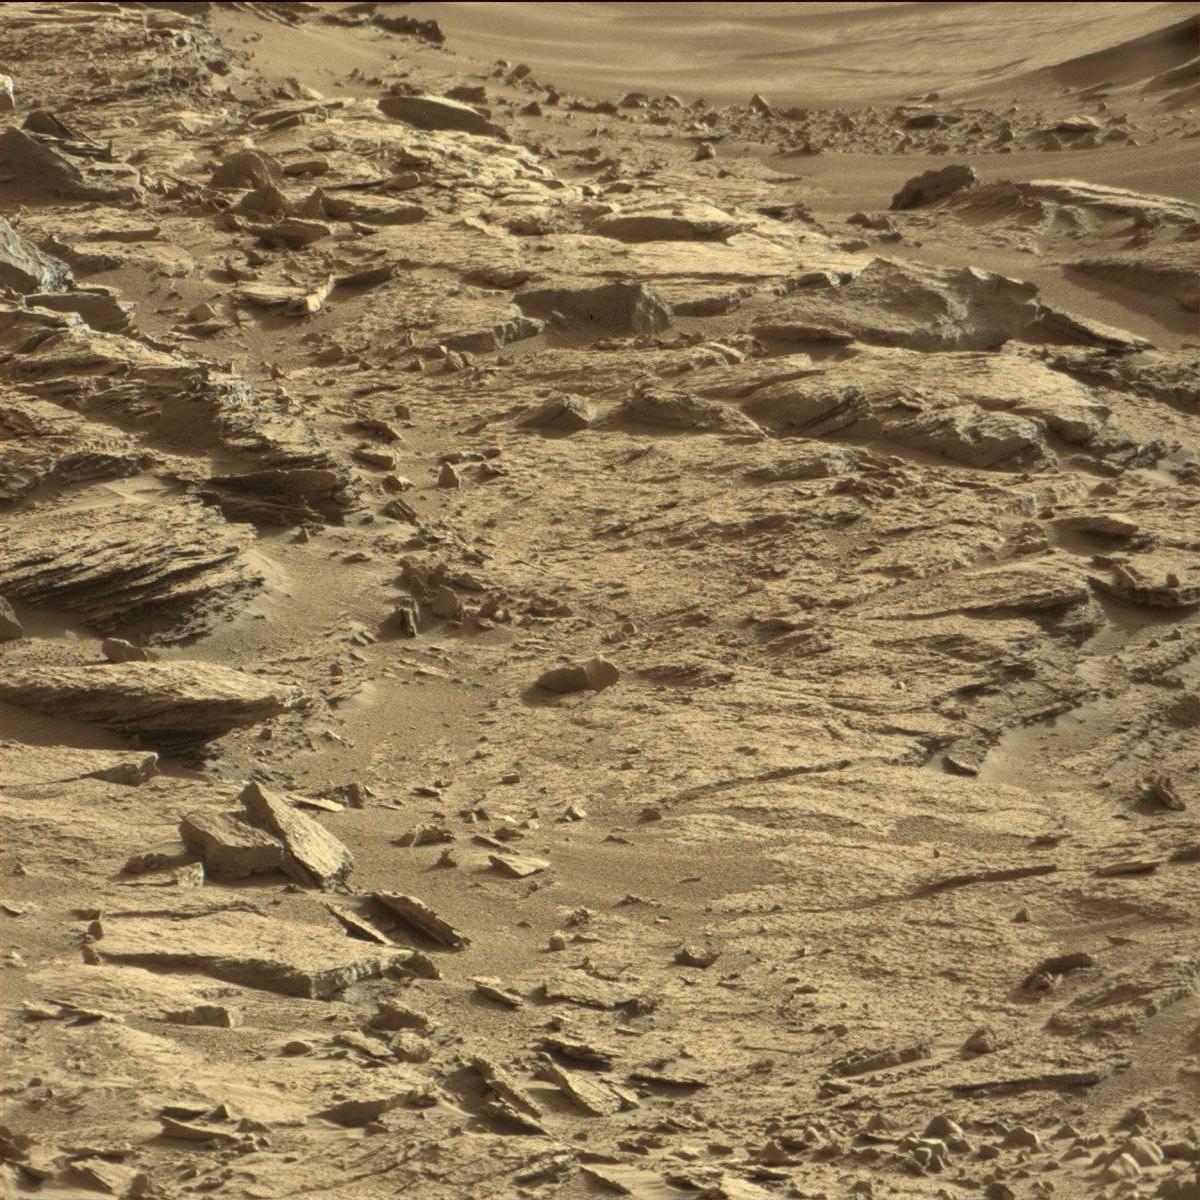
Terrain classes present: Bedrock, Sand / Soil